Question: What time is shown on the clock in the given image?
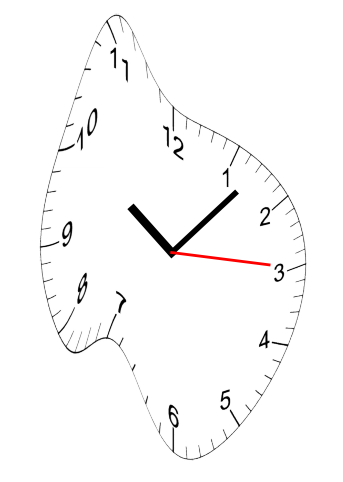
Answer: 10:07:15